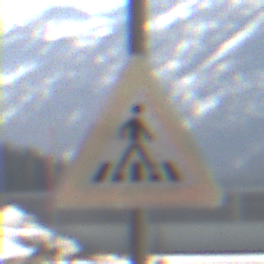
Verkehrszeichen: FussgaengerueberwegLinks
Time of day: Midday
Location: Outdoor (Nature)
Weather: PartlyCloudy
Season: NotSpecified
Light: Natural